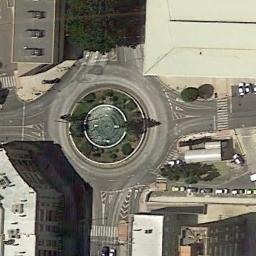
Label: roundabout